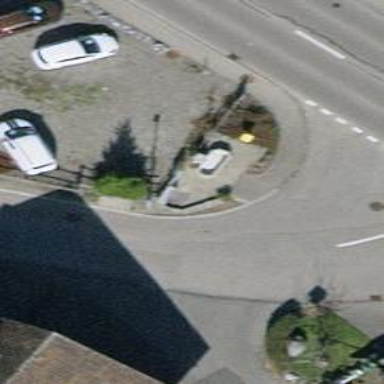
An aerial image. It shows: Post box.